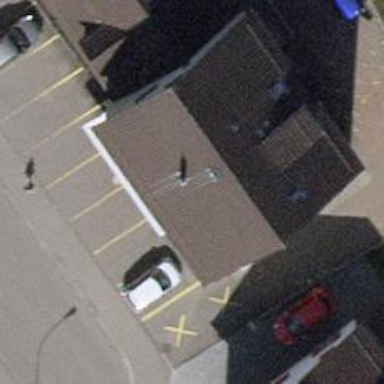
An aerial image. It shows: Beauty shop.